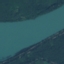
Land use / land cover class: River